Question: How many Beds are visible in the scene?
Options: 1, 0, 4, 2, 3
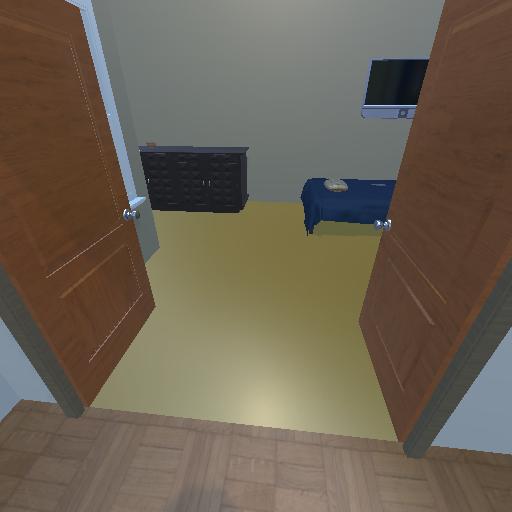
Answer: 1